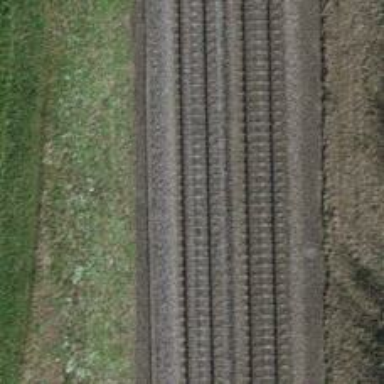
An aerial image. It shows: Railway track with contact line for electrification.